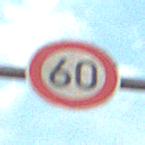
Verkehrszeichen: Geschwindigkeit60
Umgebung: Outdoor, Suburban
Tageszeit: SunriseSunset
Wetter: PartlyCloudy
Licht: Natural
Jahreszeit: NotSpecified
Kontrast: MediumContrast